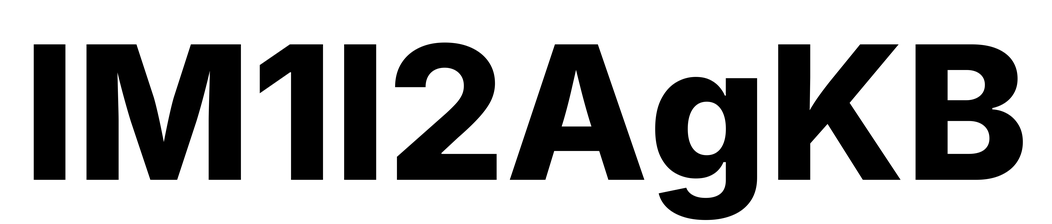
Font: Inter_ExtraBold